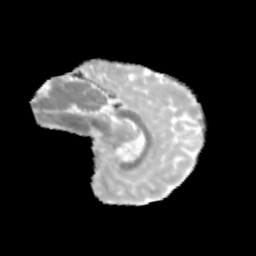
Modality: MD
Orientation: sagittal
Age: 12
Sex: male
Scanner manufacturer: siemens
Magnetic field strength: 3 T
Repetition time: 3.8 s
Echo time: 0.07 s